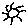
Label: sun